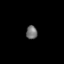
Tissue: lung
Cell type: Epithelial cells
Senescence score: 0.2193
Nuclear area (px): 146
Mean DAPI intensity: 114.39